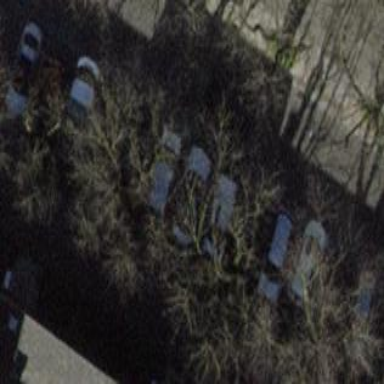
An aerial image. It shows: Parking lane.